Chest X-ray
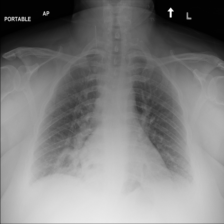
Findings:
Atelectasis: negative
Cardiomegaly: negative
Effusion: negative
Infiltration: negative
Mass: negative
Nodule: negative
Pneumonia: negative
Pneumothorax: negative
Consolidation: positive
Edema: negative
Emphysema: negative
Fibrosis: negative
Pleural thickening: negative
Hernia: negative